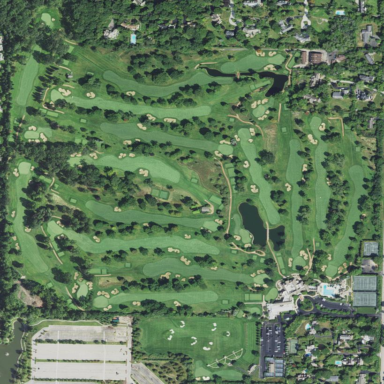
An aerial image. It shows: Golf course.